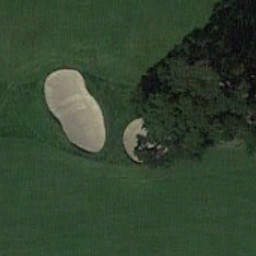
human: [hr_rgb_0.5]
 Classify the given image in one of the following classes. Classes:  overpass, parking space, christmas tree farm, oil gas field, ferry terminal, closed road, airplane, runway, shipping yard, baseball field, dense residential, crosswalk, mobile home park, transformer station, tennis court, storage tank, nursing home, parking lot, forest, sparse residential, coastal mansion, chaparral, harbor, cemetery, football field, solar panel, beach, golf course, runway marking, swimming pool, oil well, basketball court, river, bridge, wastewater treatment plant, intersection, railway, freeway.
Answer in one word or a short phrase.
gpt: golf course